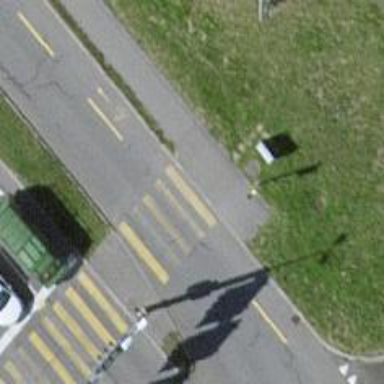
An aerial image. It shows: Crossing with traffic signals.